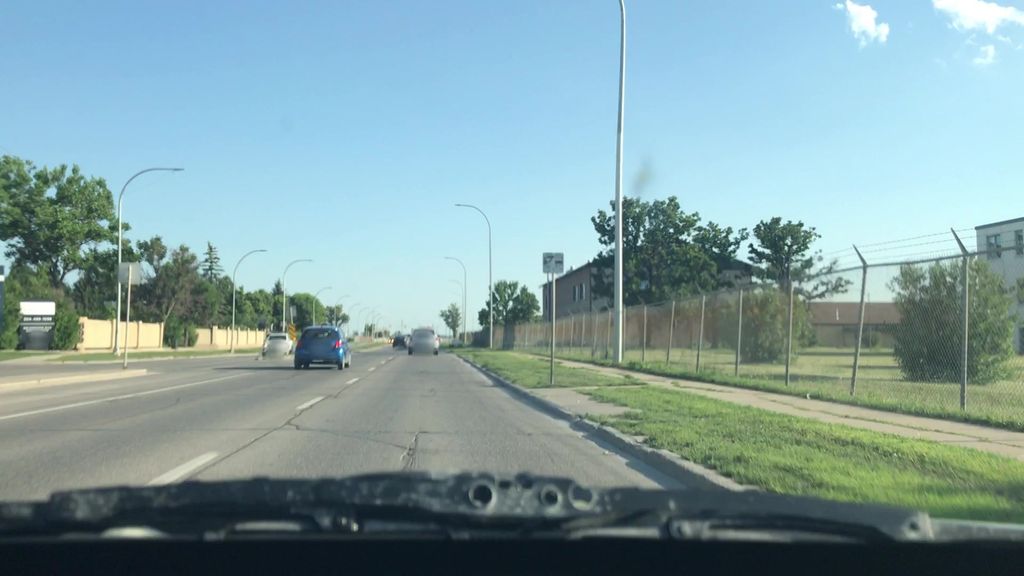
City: winnipeg